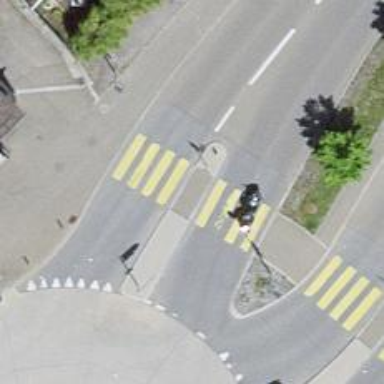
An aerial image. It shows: Marked crossing on footway with clear markings.